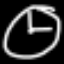
Label: clock